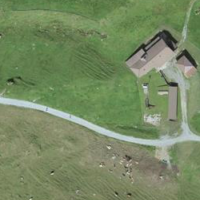
EUNIS habitat code: 23
Species observed at this site:
Tussilago farfara